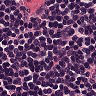
Metastatic tissue present: no